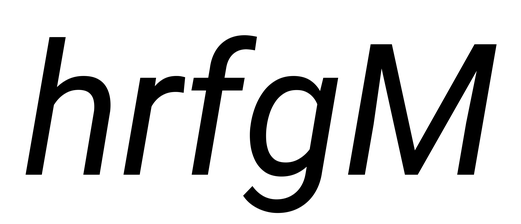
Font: Roboto-Italic_Italic